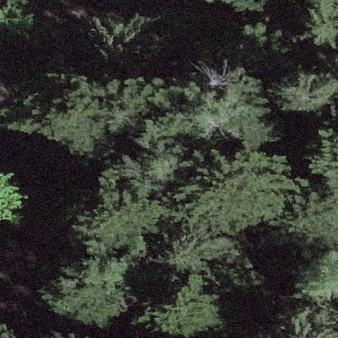
Label: other